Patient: sex F, age 44
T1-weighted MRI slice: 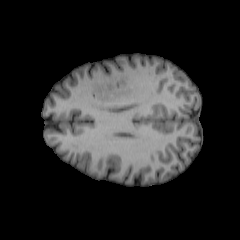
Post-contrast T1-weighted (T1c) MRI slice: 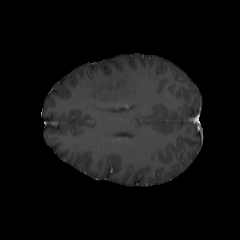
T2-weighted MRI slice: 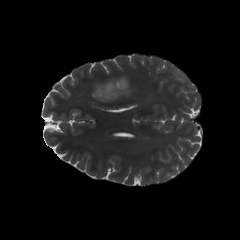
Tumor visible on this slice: yes
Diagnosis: Oligodendroglioma, IDH-mutant, 1p/19q-codeleted
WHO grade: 2